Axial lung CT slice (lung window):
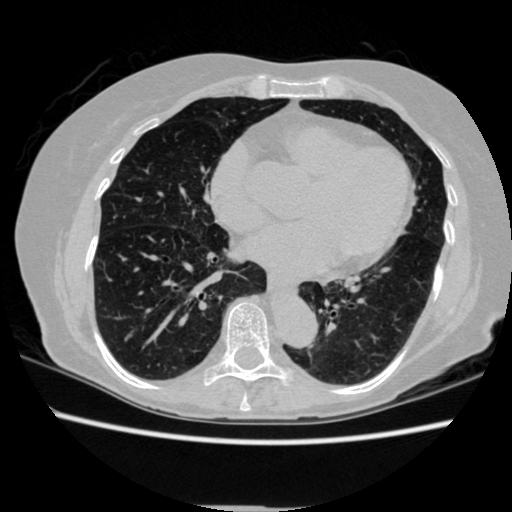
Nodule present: no